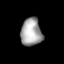
Tissue: prostate
Cell type: T cells
Senescence score: 0.3252
Nuclear area (px): 573
Mean DAPI intensity: 164.099